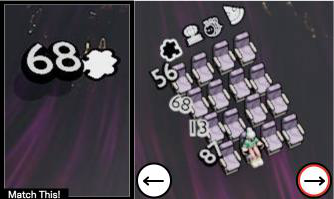
Task: seats
Answer: no